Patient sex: M
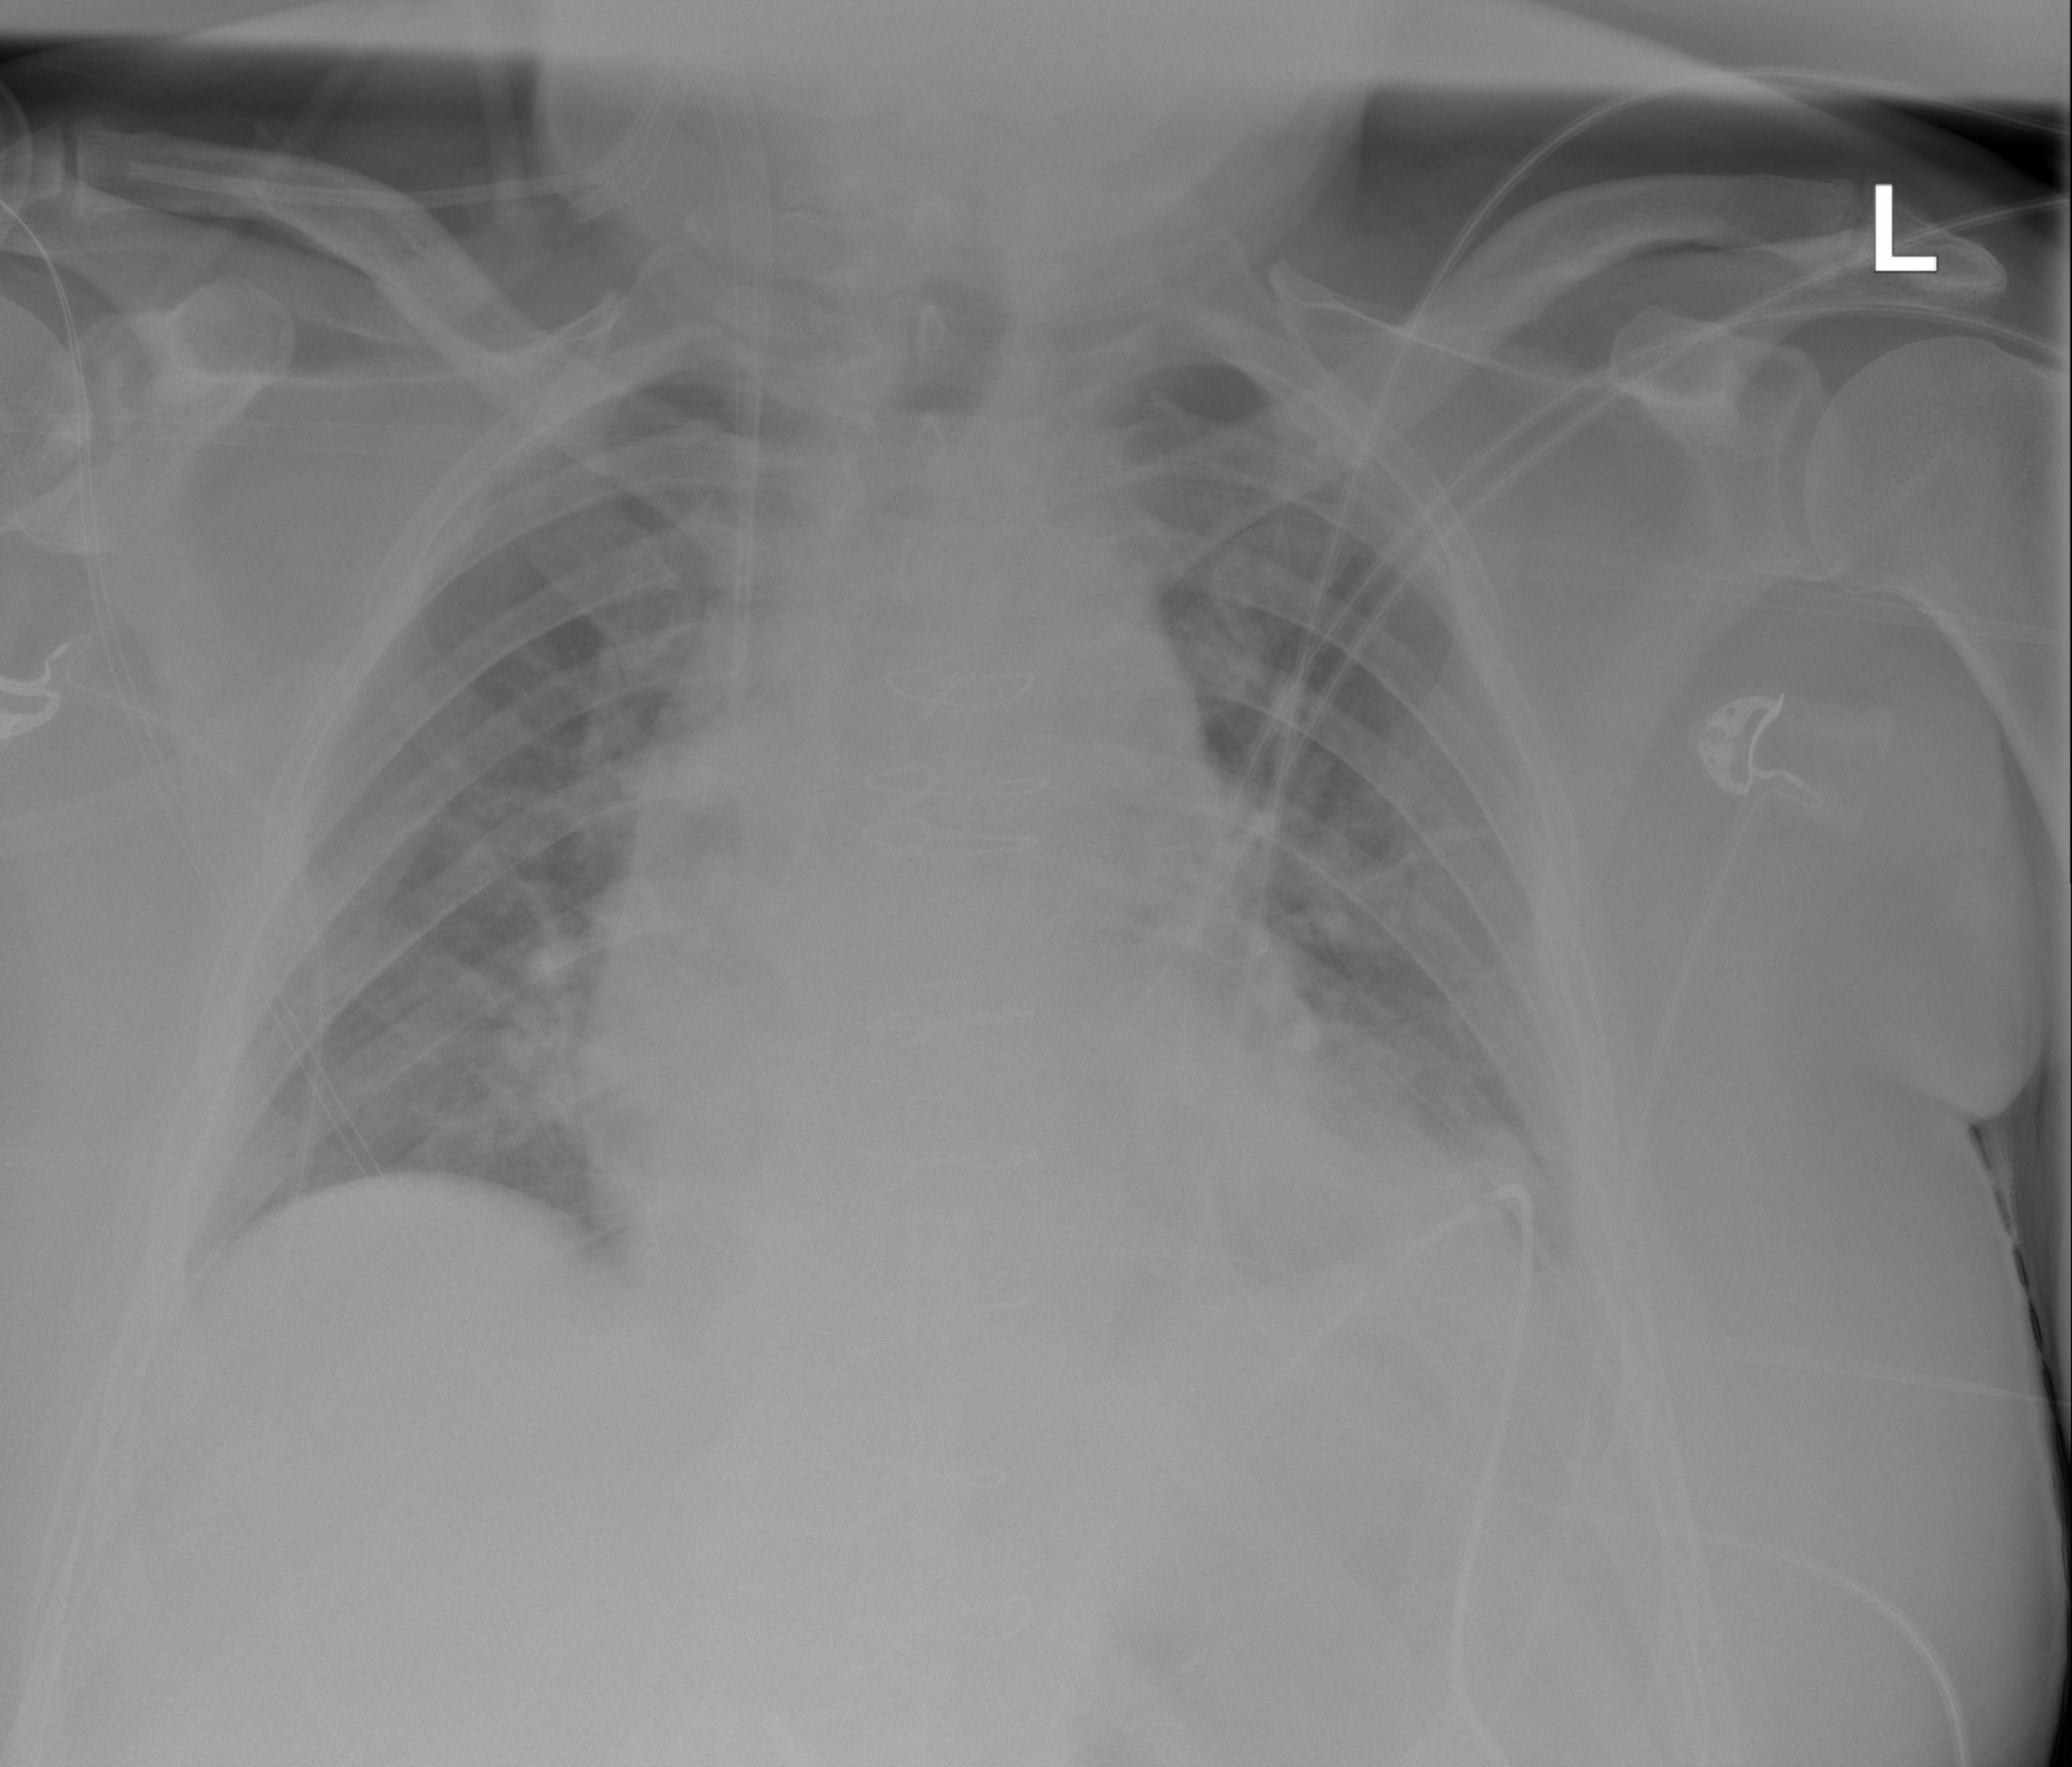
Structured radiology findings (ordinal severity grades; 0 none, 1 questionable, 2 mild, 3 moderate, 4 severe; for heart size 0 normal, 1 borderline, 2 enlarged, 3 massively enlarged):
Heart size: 2
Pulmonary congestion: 0
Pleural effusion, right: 0
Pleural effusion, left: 2
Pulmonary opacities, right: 0
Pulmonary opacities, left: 0
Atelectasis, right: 0
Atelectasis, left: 2